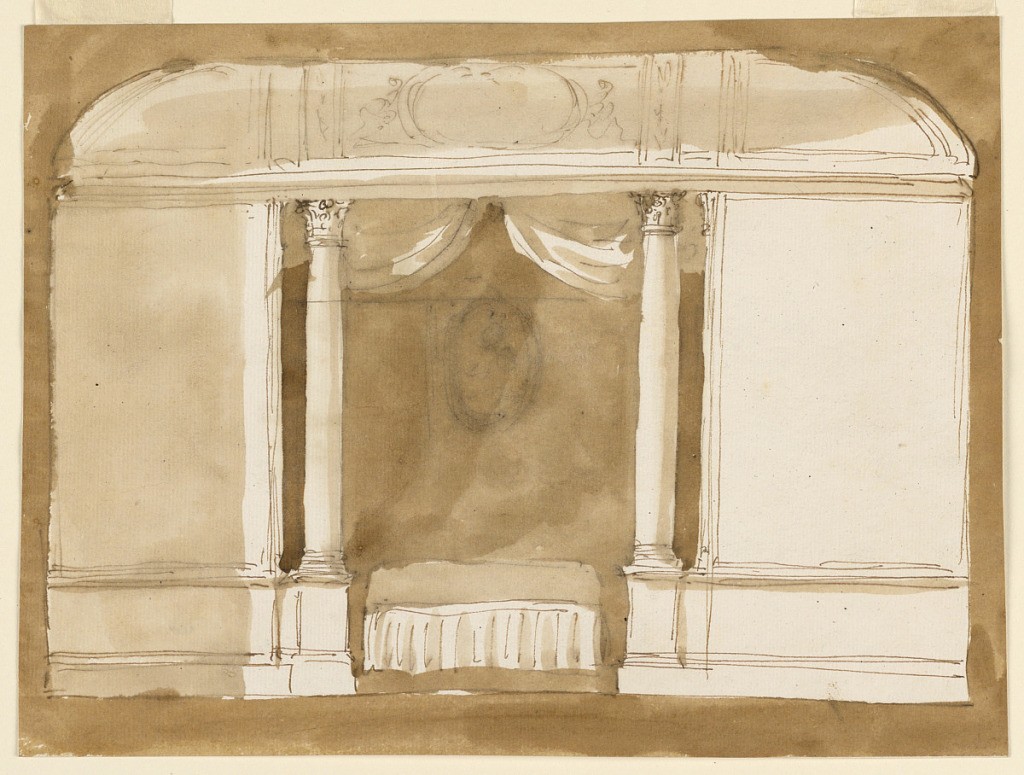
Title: Design for a Bed Alcove
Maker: Giuseppe Barberi, Italian, 1746–1809
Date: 1746–1809
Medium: Pen and brown ink, brush and brown wash on off-white laid paper, lined
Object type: Drawing
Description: Design for a Bed Alcove.